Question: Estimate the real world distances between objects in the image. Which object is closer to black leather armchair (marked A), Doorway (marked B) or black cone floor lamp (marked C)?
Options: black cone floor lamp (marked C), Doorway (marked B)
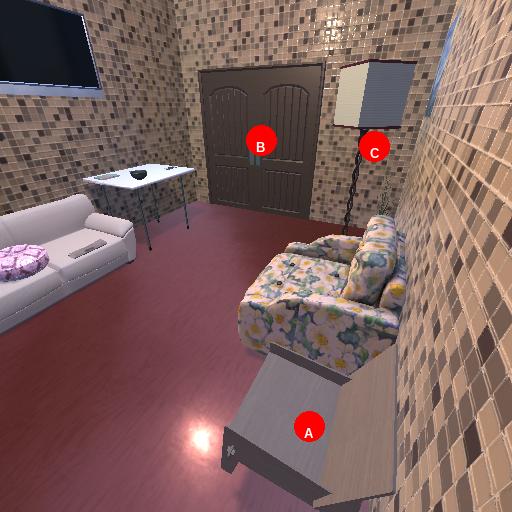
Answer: black cone floor lamp (marked C)